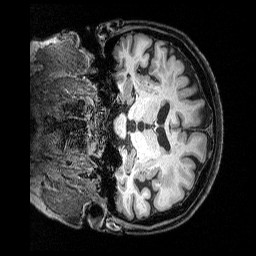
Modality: T1w
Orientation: coronal
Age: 74
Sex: female
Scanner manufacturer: siemens
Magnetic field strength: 3 T
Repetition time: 2.5 s
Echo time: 0.00369 s